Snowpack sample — Buffalo Mountain, Silverthorne, Colorado, USA (2/22/26, 2:02 PM MST)
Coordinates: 39.622, -106.113
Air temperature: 33 °F
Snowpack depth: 63 cm
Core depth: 20 cm
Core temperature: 23 °F
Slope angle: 11°, slope face: 116°
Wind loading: low
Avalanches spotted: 0
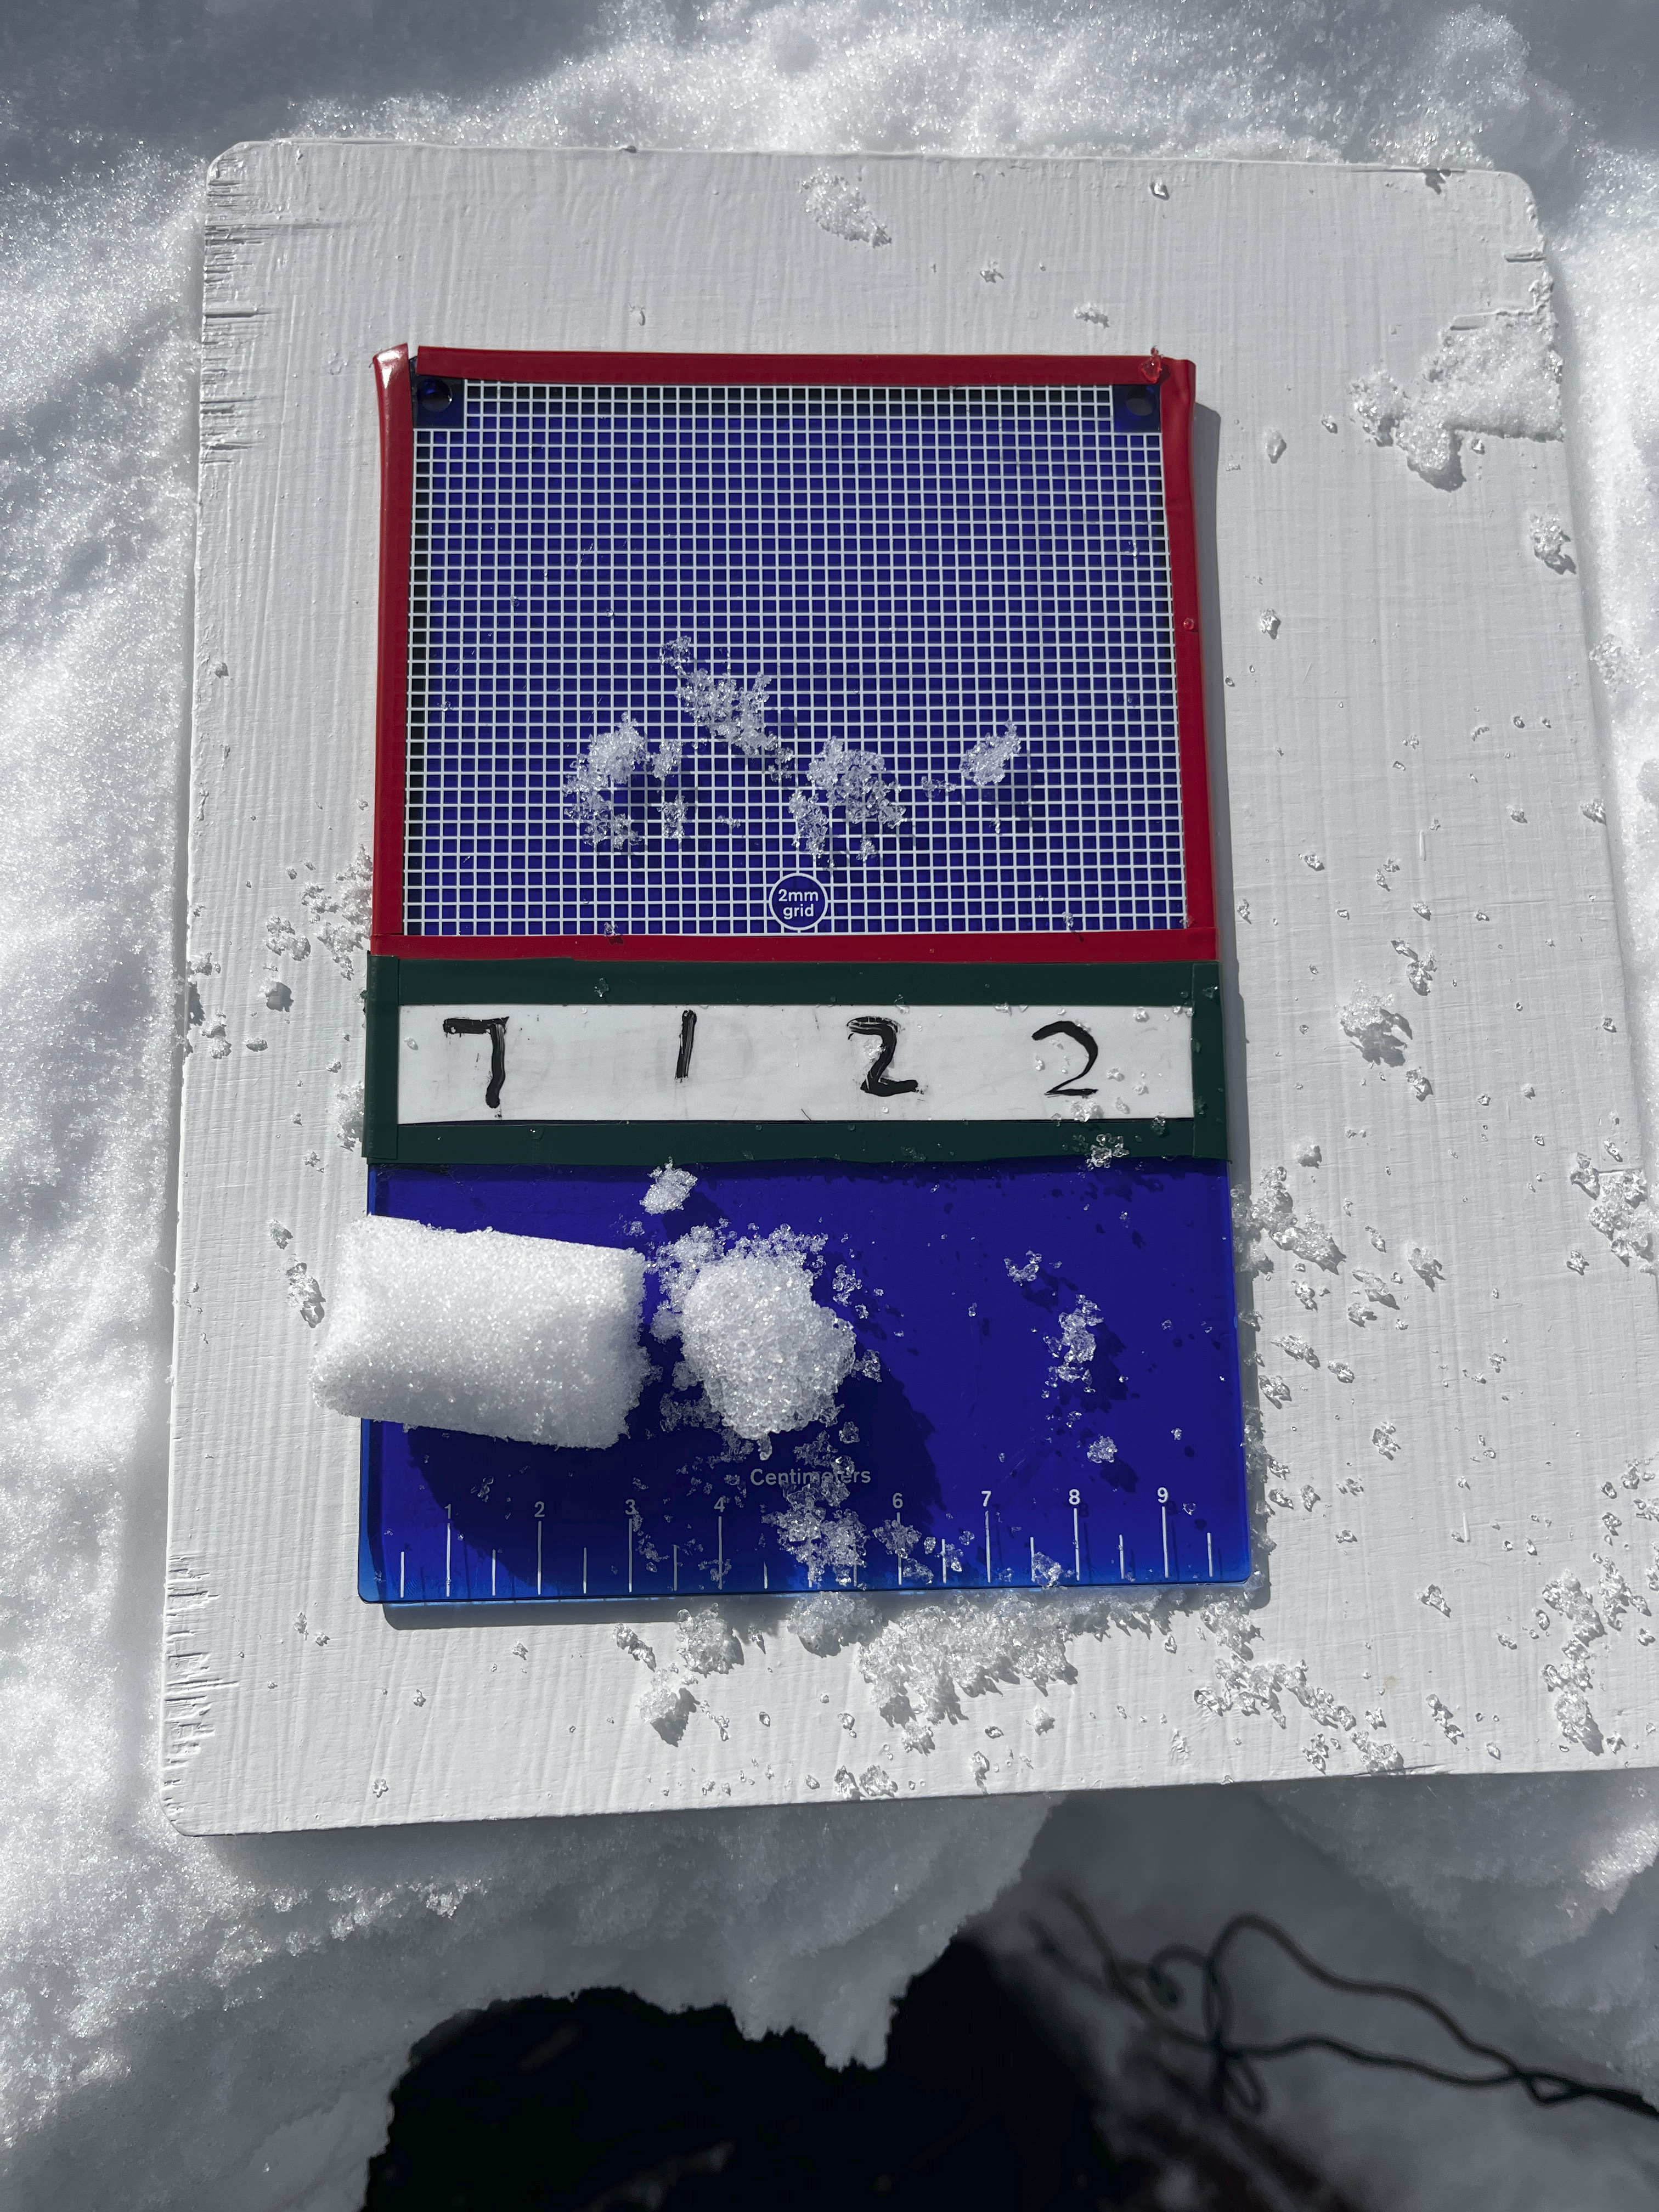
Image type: crystal_card
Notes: In a firebreak similar to site 1, minimal wind loading with no spotted avalanches (not many faces in view though)